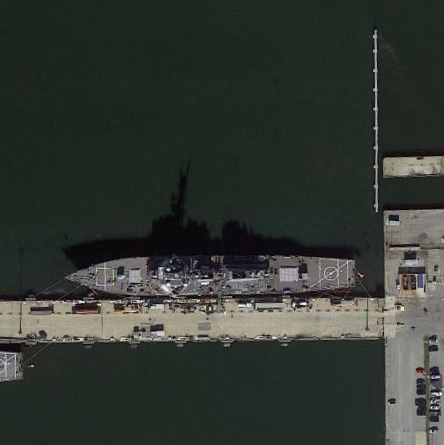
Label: destroyer